Interaction volume radius: 5 \u00c5
Interaction volume height: 40 \u00c5
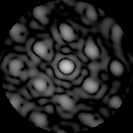
Disorder parameter: 0.4581